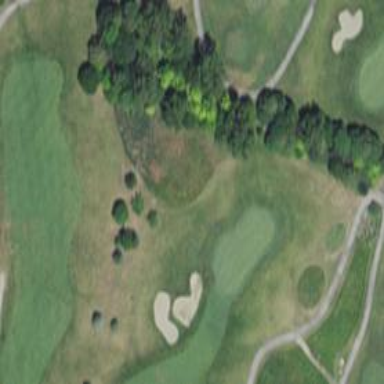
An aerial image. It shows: View of golf hole.